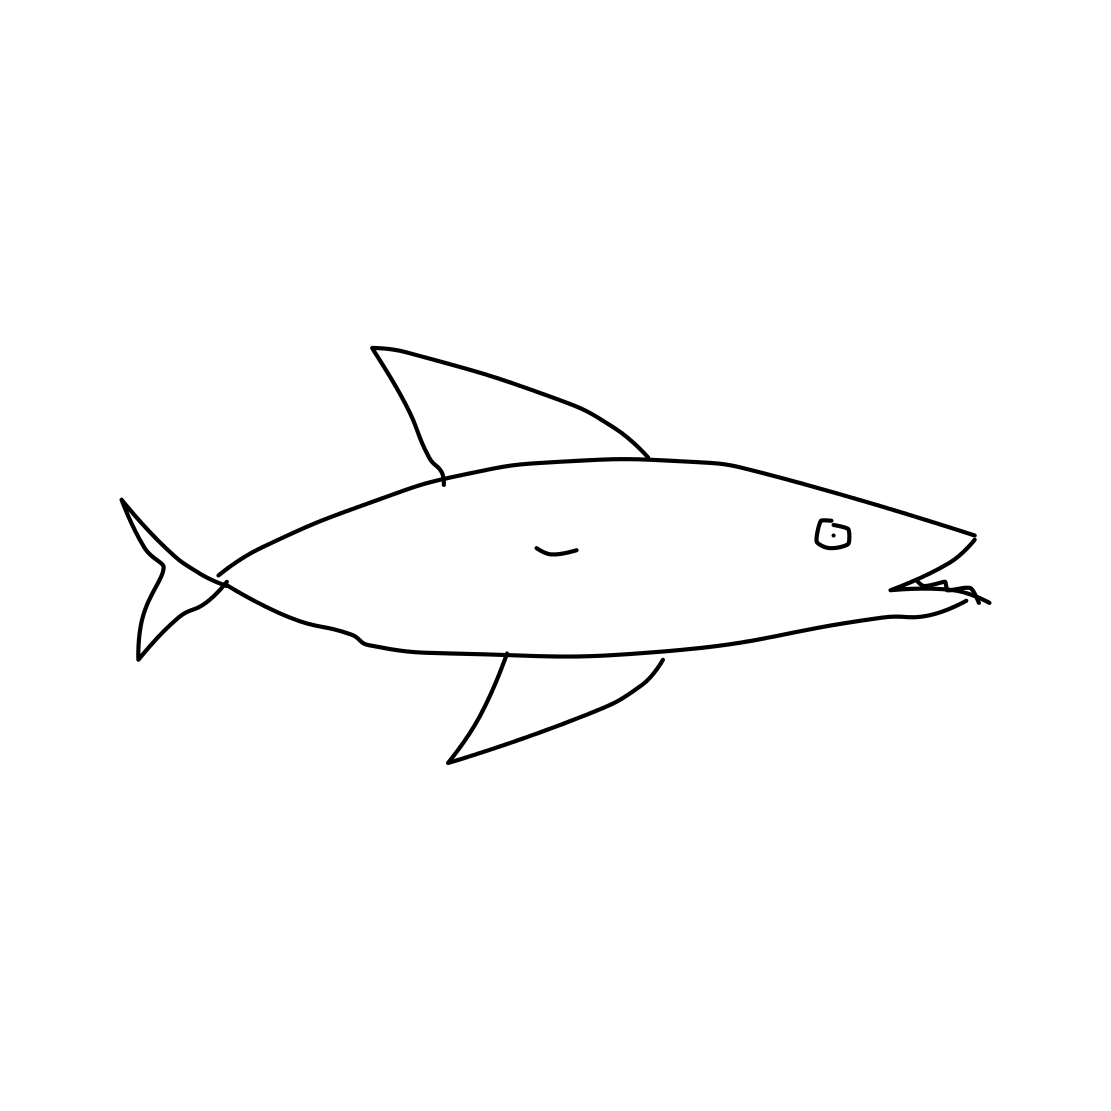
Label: shark